Aerial crown-view tile of a tropical tree (Barro Colorado Island, Panama), acquired 20250915:
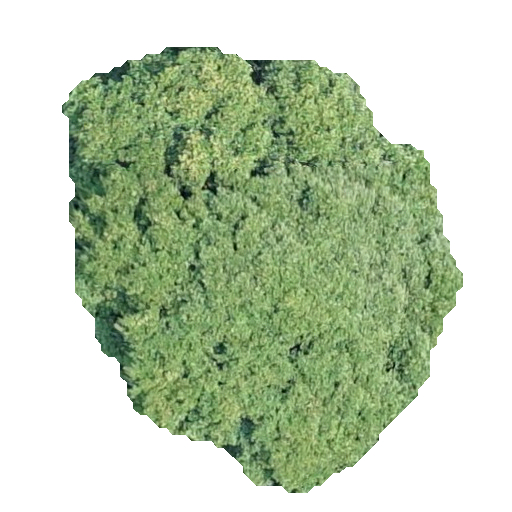
Species: Prioria copaifera
GBIF accepted scientific name: Prioria copaifera
Crown area: 184.776 m²